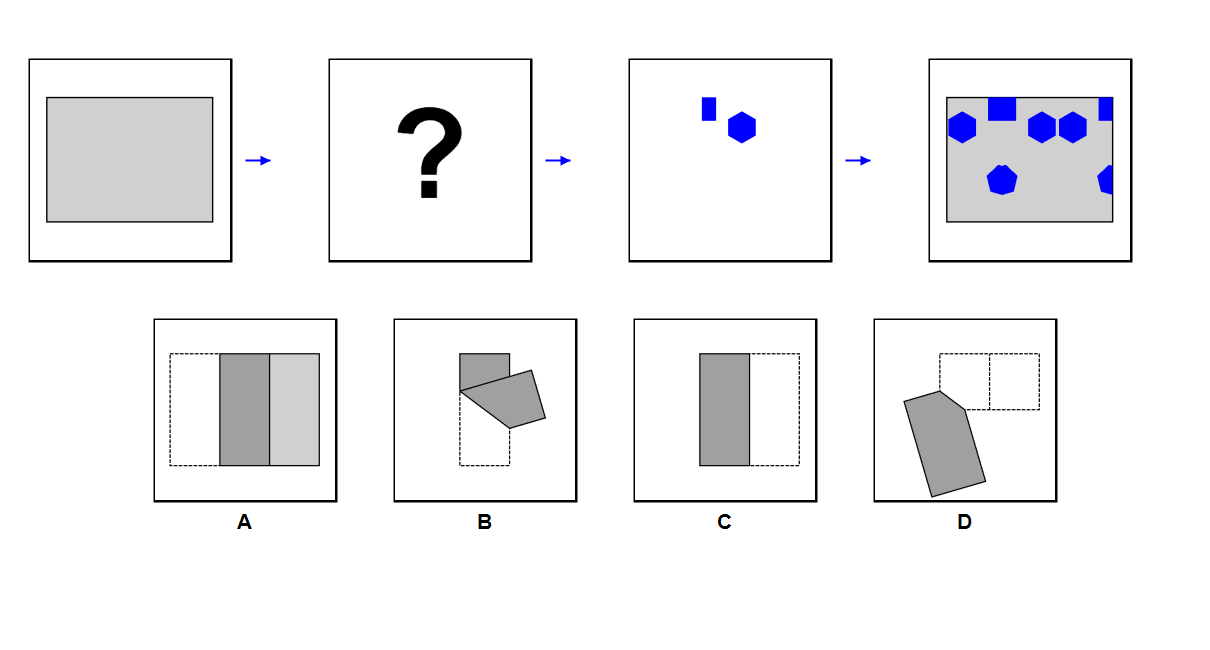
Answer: D